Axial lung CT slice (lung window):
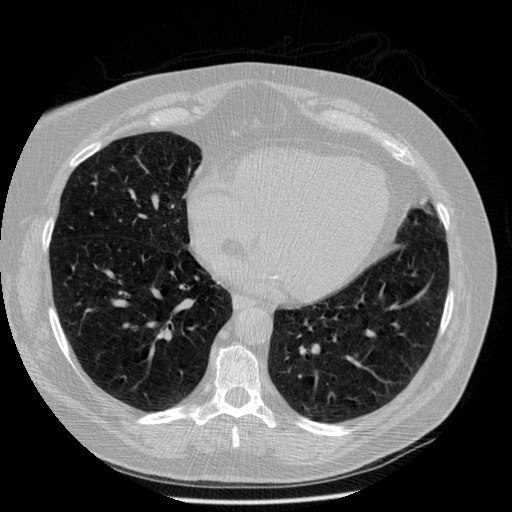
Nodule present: no